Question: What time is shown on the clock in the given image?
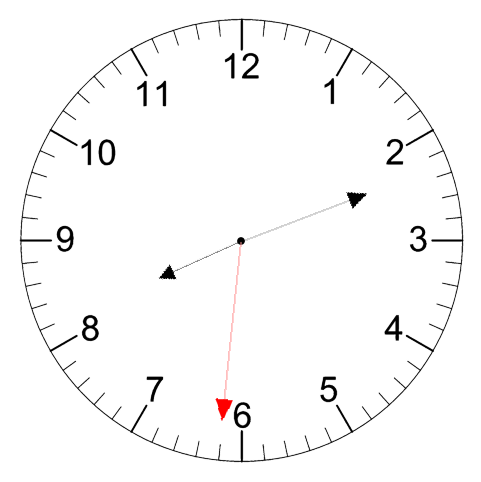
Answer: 08:11:31